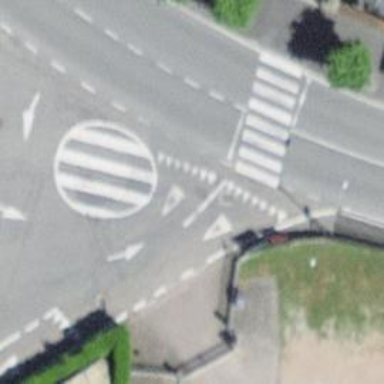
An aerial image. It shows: Road with "give way" sign.